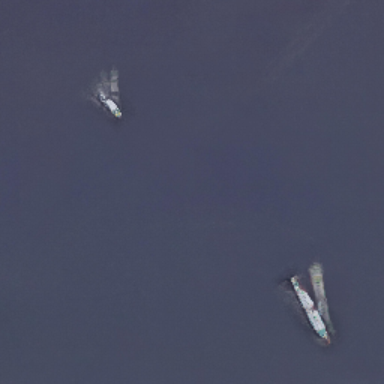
Two white boats floated quietly on the water .